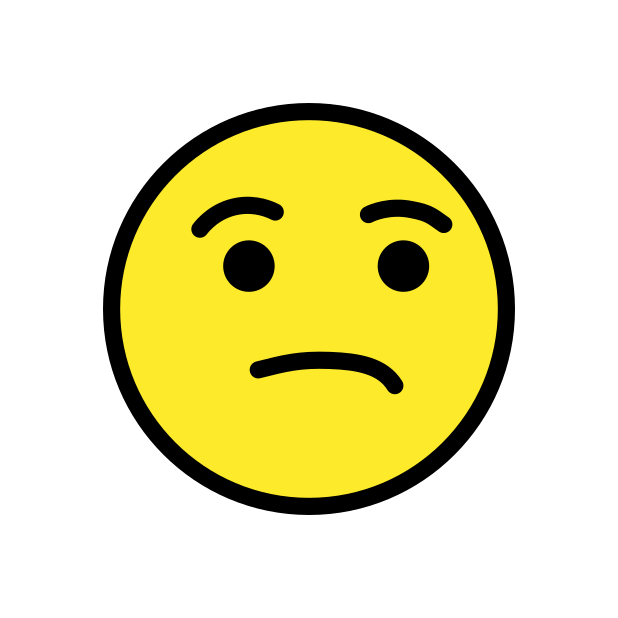
Emoji: 😒
Name: unamused face
Unicode: 0x1f612